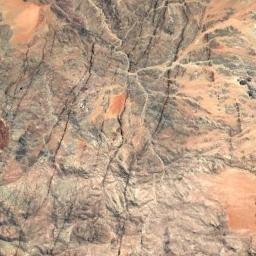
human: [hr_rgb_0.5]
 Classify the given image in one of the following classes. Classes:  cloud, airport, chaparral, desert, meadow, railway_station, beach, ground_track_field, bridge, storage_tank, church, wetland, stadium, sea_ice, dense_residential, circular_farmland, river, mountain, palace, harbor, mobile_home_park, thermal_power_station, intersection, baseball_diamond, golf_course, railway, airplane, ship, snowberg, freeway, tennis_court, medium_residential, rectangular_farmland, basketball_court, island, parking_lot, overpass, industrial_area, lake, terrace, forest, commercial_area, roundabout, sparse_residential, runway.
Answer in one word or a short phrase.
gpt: mountain